Question: :
I get more details due to HTML parse:
'''
Uncaught Error: Template parse errors:
'mat-card-title' is not a known element:
1. If 'mat-card-title' is an Angular component, then verify that it is part of this module.
2. If 'mat-card-title' is a Web Component then add 'CUSTOM_ELEMENTS_SCHEMA' to the '@NgModule.schemas' of this component to suppress this message. ("
<mat-card>
<mat-card-header>
[ERROR ->]<mat-card-title>Login</mat-card-title>
</mat-card-header>
<mat-card-content>
"): ng:///AppModule/LoginComponent.html@11:4
'mat-card-header' is not a known element:
1. If 'mat-card-header' is an Angular component, then verify that it is part of this module.
2. If 'mat-card-header' is a Web Component then add 'CUSTOM_ELEMENTS_SCHEMA' to the '@NgModule.schemas' of this component to suppress this message. ("
'''
---
:
I fix most of the problem. Now the case is about packages:
'''
node_modules/@angular/cdk/tree/padding.d.ts:36:9 - error TS1086: An accessor cannot be declared in an ambient context.
36 set indent(indent: number | string);
~~~~~~
node_modules/@angular/cdk/tree/toggle.d.ts:17:9 - error TS1086: An accessor cannot be declared in an ambient context.
17 get recursive(): boolean;
~~~~~~~~~
node_modules/@angular/cdk/tree/toggle.d.ts:18:9 - error TS1086: An accessor cannot be declared in an ambient context.
18 set recursive(value: boolean);
~~~~~~~~~
node_modules/@angular/cdk/tree/tree.d.ts:37:9 - error TS1086: An accessor cannot be declared in an ambient context.
37 get dataSource(): DataSource<T> | Observable<T[]> | T[];
~~~~~~~~~~
node_modules/@angular/cdk/tree/tree.d.ts:38:9 - error TS1086: An accessor cannot be declared in an ambient context.
38 set dataSource(dataSource: DataSource<T> | Observable<T[]> | T[]);
~~~~~~~~~~
node_modules/@angular/cdk/tree/tree.d.ts:103:9 - error TS1086: An accessor cannot be declared in an ambient context.
103 get data(): T;
~~~~
node_modules/@angular/cdk/tree/tree.d.ts:104:9 - error TS1086: An accessor cannot be declared in an ambient context.
104 set data(value: T);
~~~~
node_modules/@angular/cdk/tree/tree.d.ts:106:9 - error TS1086: An accessor cannot be declared in an ambient context.
106 get isExpanded(): boolean;
~~~~~~~~~~
node_modules/@angular/cdk/tree/tree.d.ts:107:9 - error TS1086: An accessor cannot be declared in an ambient context.
107 get level(): number;
'''
'''
npm WARN karma-jasmine-html-reporter@1.5.4 requires a peer of jasmine-core@>=3.5 but none is installed. You must install peer dependencies yourself.
npm WARN @angular/cdk@10.1.3 requires a peer of @angular/core@^10.0.0 || ^11.0.0-0 but none is installed. You must install peer dependencies yourself.
npm WARN @angular/cdk@10.1.3 requires a peer of @angular/common@^10.0.0 || ^11.0.0-0 but none is installed. You must install peer dependencies yourself.
npm WARN @angular/material@8.2.3 requires a peer of @angular/cdk@8.2.3 but none is installed. You must install peer dependencies yourself.
'''
Is there any solution for that? Thanks! :)
---
Seeing these questions about this subject: <URL>, and implementing the module as it follows, the compiler gave me an error.
'''
import { NgModule } from '@angular/core';
import { CommonModule } from '@angular/common';
import {
MatCardModule,
MatDialogModule,
MatMenuModule,
MatButtonModule,
MatToolbarModule,
MatIconModule,
MatBadgeModule,
MatSidenavModule,
MatListModule,
MatGridListModule,
MatFormFieldModule,
MatInputModule,
MatSelectModule,
MatRadioModule,
MatDatepickerModule,
MatNativeDateModule,
MatChipsModule,
MatTooltipModule,
MatTableModule,
MatPaginatorModule,
MatProgressSpinnerModule
} from '@angular/material';
@NgModule({
imports: [
MatCardModule,
MatDialogModule,
MatMenuModule,
MatProgressSpinnerModule,
CommonModule,
MatButtonModule,
MatToolbarModule,
MatIconModule,
MatSidenavModule,
MatBadgeModule,
MatListModule,
MatGridListModule,
MatFormFieldModule,
MatInputModule,
MatSelectModule,
MatRadioModule,
MatDatepickerModule,
MatNativeDateModule,
MatChipsModule,
MatTooltipModule,
MatTableModule,
MatPaginatorModule
],
exports: [
MatCardModule,
MatDialogModule,
MatMenuModule,
MatProgressSpinnerModule,
MatButtonModule,
MatToolbarModule,
MatIconModule,
MatSidenavModule,
MatBadgeModule,
MatListModule,
MatGridListModule,
MatInputModule,
MatFormFieldModule,
MatSelectModule,
MatRadioModule,
MatDatepickerModule,
MatChipsModule,
MatTooltipModule,
MatTableModule,
MatPaginatorModule
],
providers: [
MatDatepickerModule,
]
})
export class AngularMaterialModule { }
'''
Lately, in I added like this to put an older version compatible with node_modules/@angular/material/index.d.ts:
'''
"dependencies": {
"@angular/animations": "~8.2.14",
"@angular/common": "~8.2.14",
"@angular/compiler": "~8.2.14",
"@angular/core": "~8.2.14",
"@angular/forms": "~8.2.14",
"@angular/material": "^8.2.3",
"@angular/platform-browser": "~8.2.14",
"@angular/platform-browser-dynamic": "~8.2.14",
"@angular/router": "~8.2.14",
"chokidar": "^3.4.2",
"core-js": "^3.6.5",
"rxjs": "~6.4.0",
"tslib": "^1.10.0",
"zone.js": "~0.9.1"
},
'''
Finally, in I added the dependency file:
'''
import { AppRoutingModule } from './app-routing.module';
import { AppComponent } from './app.component';
import { LoginComponent } from './login/login.component';
import { LogoutComponent } from './logout/logout.component';
import { AngularMaterialModule } from './angular-material.module';
import {HTTP_INTERCEPTORS, HttpClientModule} from '@angular/common/http';
import { HeaderComponent } from './header/header.component';
import { UserComponent } from './user/user.component';
import { FooterComponent } from './footer/footer.component';
import {BasicAuthHtppInterceptorService} from './service/basic-auth-interceptor.service';
'''
My app structure is similar to this:

What should I do in order to display the HTML tags on this version?
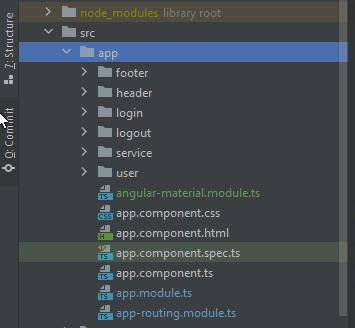
Answer: According to your package.json, you're using Angular 8.3, and you have @angular/cdk@10.1.3. You can downgrade your angular/cdk version by using
'''
npm i @angular/cdk@8.2.1
'''
or you can upgrade your Angular version to v9 by running:
'''
ng update @angular/core @angular/cli
'''
That will update your local angular version to 9. Then, just to sync material, run: 'ng update @angular/material'